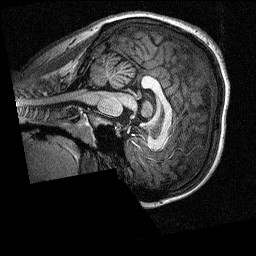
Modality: T1w
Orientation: sagittal